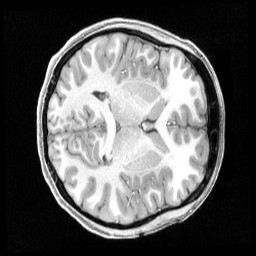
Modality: T1w
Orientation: axial
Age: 18
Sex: female
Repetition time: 2.4 s
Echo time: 0.00222 s